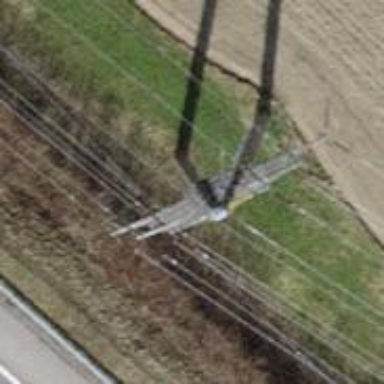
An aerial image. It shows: Power line in the image.